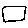
Label: square